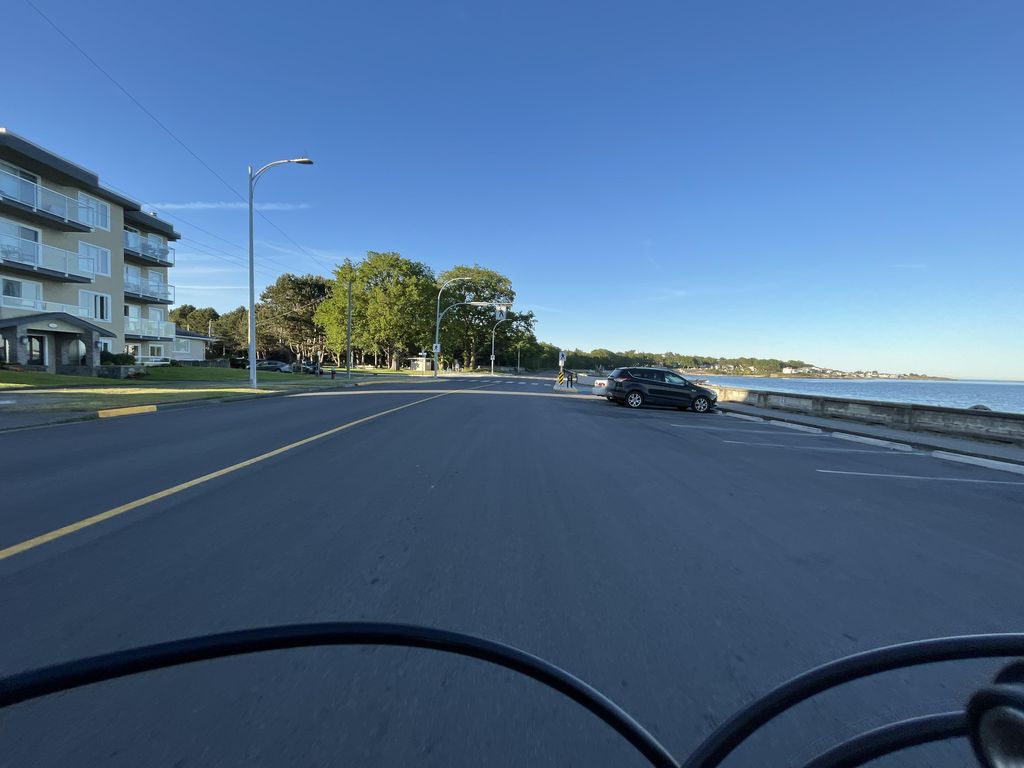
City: victoria